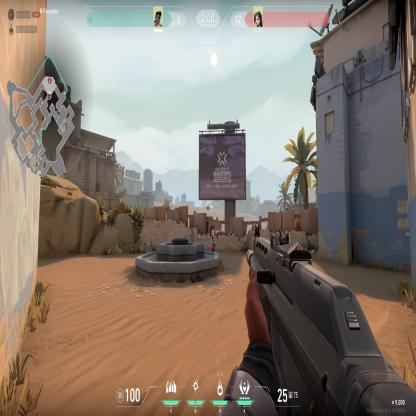
Label: enemy